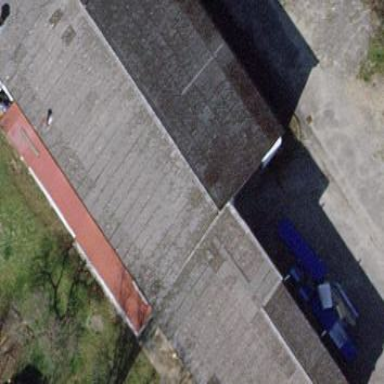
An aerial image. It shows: Industrial building.